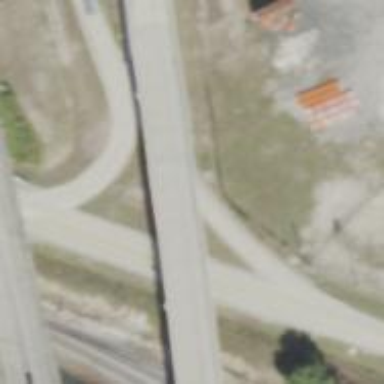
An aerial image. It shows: Bridge over motorway link with diamond junction.